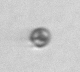
Label: nanoplankton_mix